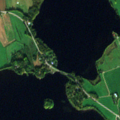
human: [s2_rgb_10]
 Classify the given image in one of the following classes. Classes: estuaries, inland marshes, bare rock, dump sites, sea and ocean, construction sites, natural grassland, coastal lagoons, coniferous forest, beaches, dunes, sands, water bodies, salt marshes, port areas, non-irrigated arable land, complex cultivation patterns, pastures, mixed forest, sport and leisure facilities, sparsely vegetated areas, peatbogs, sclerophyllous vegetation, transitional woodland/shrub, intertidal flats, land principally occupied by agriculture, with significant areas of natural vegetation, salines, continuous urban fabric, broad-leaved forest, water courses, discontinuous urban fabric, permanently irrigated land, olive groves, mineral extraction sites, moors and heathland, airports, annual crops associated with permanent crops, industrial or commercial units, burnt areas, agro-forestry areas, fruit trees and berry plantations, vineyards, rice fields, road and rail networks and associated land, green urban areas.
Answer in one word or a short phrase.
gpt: non-irrigated arable land, land principally occupied by agriculture, with significant areas of natural vegetation, water bodies